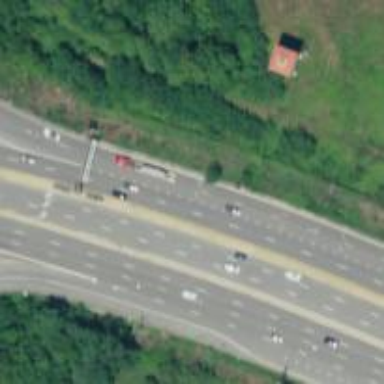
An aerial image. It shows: Motorway junction.